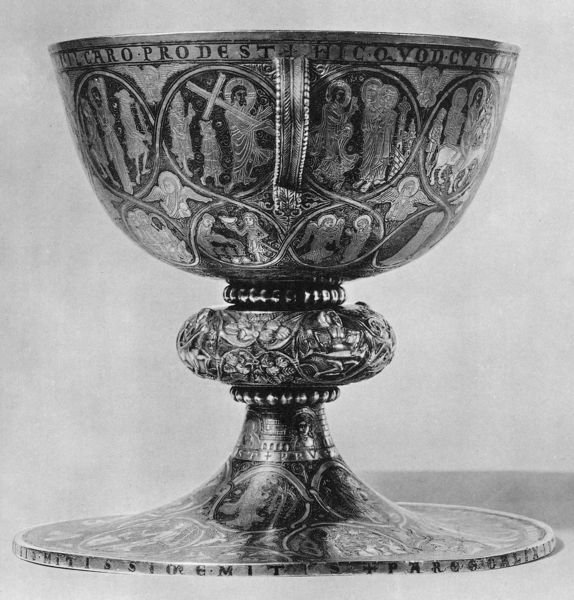
Titel: Bertolduskelch aus dem Kloster Wilten mit Patene und Saugröhrchen
Standort: Herkunft: Innsbruck, Kloster Wilten (EU - AUT)
Institution: Wien, Kunsthistorisches Museum
Schlagwörter: flügel, weiß, menschen, grau, hell, tisch, ornament, silber, kirche, gold, kelch, engel, henkel, schrift, inschrift, verzierung, metall, foto, fotografie, photographie, becher, gefäß, fuss, kreuz, religion, schwarzweiss, kugeln, gravur, photo, heiligenschein, christus, jesus, pokal, jünger, maria, symbole, getrieben, gral, kreuzgang, latein, passion